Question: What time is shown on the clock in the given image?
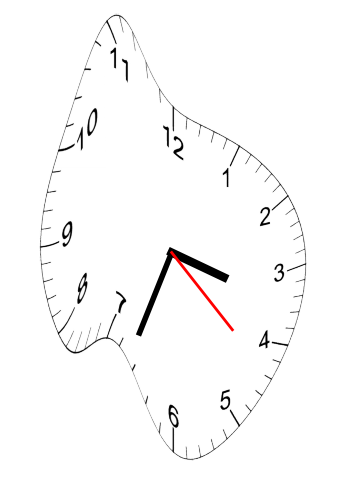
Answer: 03:33:22